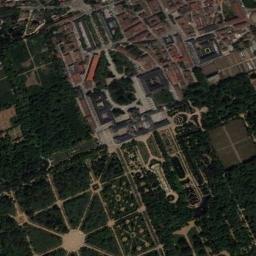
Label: palace